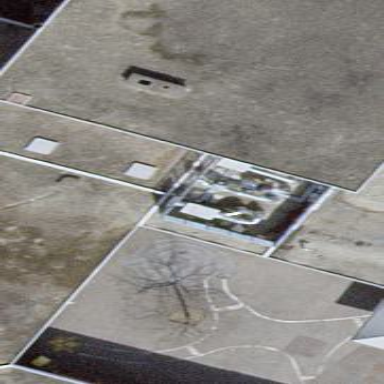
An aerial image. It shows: School building.